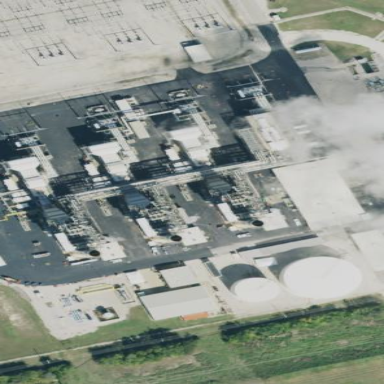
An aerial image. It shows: Gas turbine generator is in use.